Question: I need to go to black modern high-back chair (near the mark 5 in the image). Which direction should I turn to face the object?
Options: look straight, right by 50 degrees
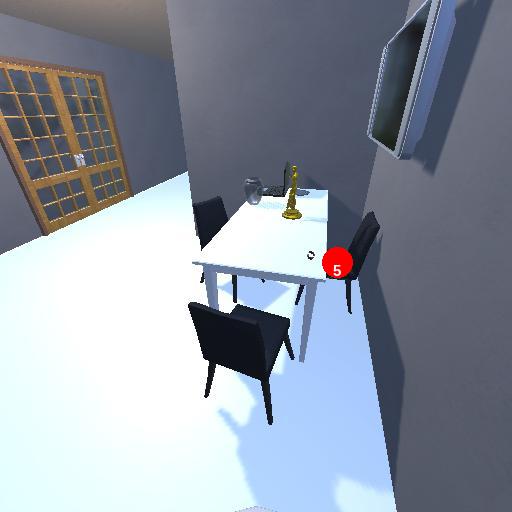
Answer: look straight